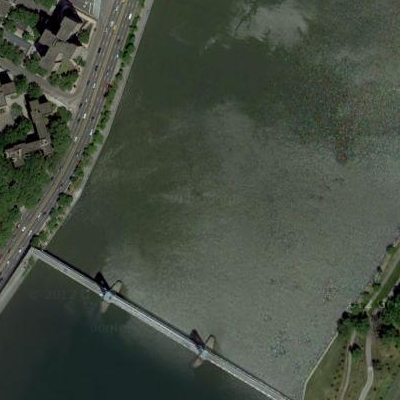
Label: dRiverLake